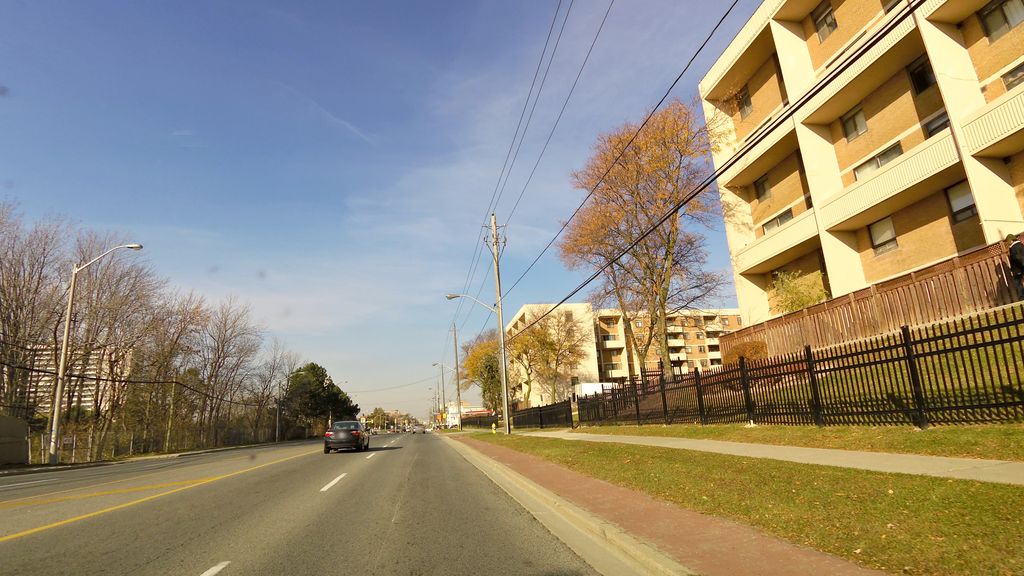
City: toronto